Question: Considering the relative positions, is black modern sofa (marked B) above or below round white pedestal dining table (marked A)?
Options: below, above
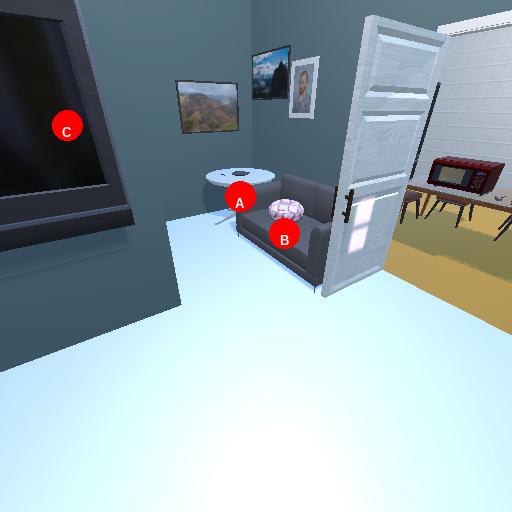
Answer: below